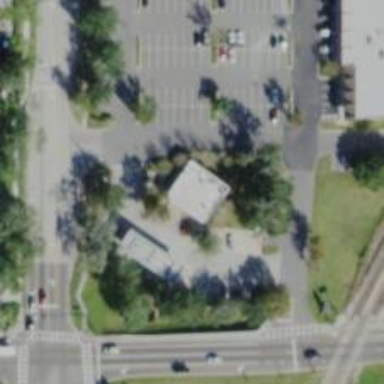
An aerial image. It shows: Convenience shop.